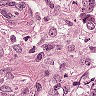
Metastatic tissue present: yes